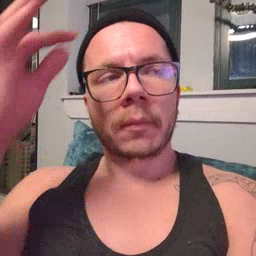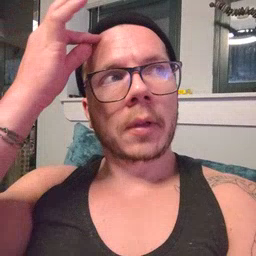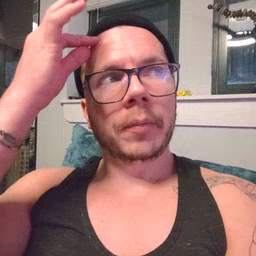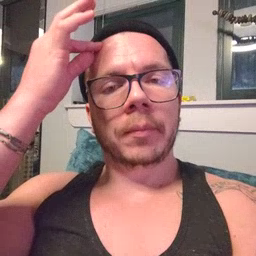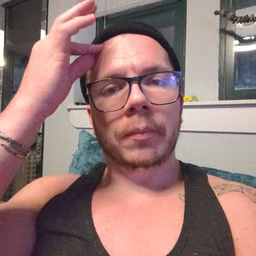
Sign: hair